Question: I realize you can do this in code like:
'''
UIImage *thumbImageNormal = [UIImage imageNamed:@"SliderThumb-Normal"];
[self.slider setThumbImage:thumbImageNormal forState:UIControlStateNormal];
'''
But is there not a way to set in the storyboard? I see the settings for Min and max (image below) but not for the thumb? Am I just missing something obvious here?

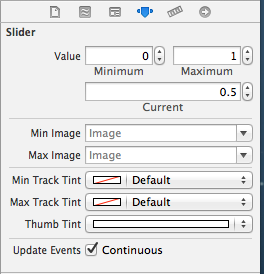
Answer: The answer would be NO.
The images you set for Min & max would be supplementary images for your slider. They will appear in left/right of your slider. If you want to customize trackBar, you would change Min & Max tint. Same you can do for Thumb too. You can change tint for all three in IB, but to change thumb image, either write the same code you listed above, or hope that it would be included in next update of XCode & wait till then .. :P
MeanWhile, have a look at <URL>